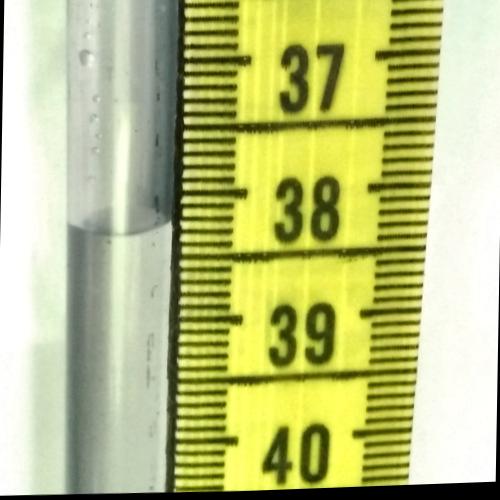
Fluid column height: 38.3 cm